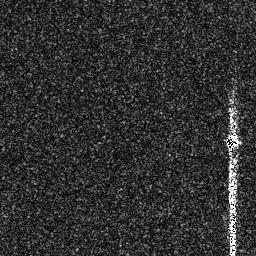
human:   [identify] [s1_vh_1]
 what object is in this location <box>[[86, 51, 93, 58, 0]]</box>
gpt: <ref>1 small ship at the right</ref>